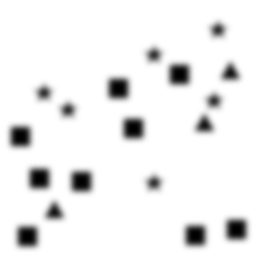
Squares: 9
Triangles: 3
Stars: 6
Total shapes: 18